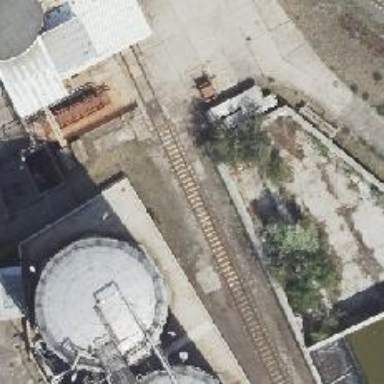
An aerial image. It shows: Railway yard used for servicing trains.